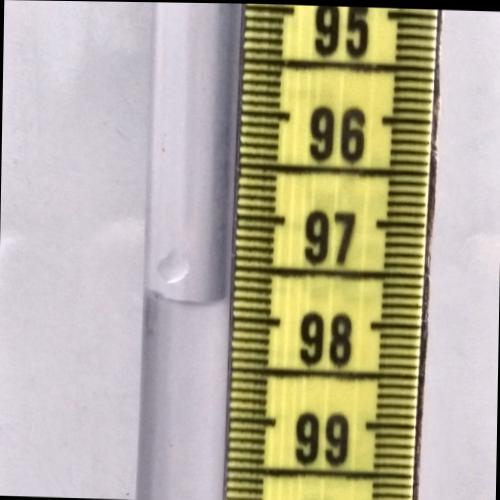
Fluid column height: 97.8 cm